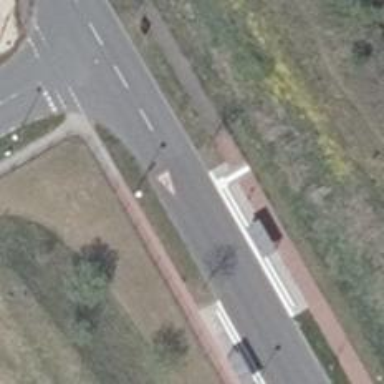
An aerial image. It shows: Public transport stop position.